Question: Could somebody try to implement given animation into WebGL shader example? It would be great for people learing WebGL like myself.

Source: <URL>
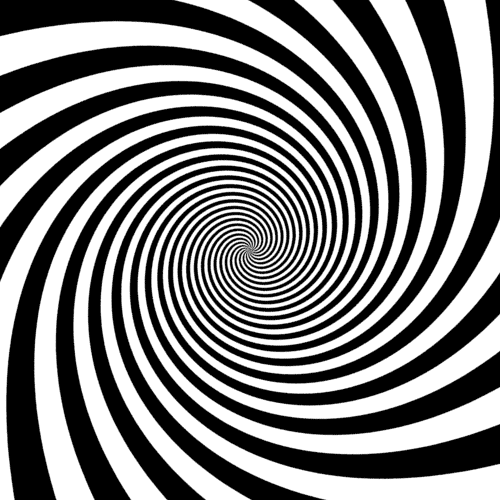
Answer: I've implemented your animation at <URL> and to apply the shader to the surface.
The actual shader code is as follows:
'''
uniform float time;
uniform vec2 resolution;
uniform vec2 aspect;
void main( void ) {
vec2 position = -aspect.xy + 2.0 * gl_FragCoord.xy / resolution.xy * aspect.xy;
float angle = 0.0 ;
float radius = length(position) ;
if (position.x != 0.0 && position.y != 0.0){
angle = degrees(atan(position.y,position.x)) ;
}
float amod = mod(angle+30.0*time-120.0*log(radius), 30.0) ;
if (amod<15.0){
gl_FragColor = vec4( 0.0, 0.0, 0.0, 1.0 );
} else{
gl_FragColor = vec4( 1.0, 1.0, 1.0, 1.0 );
}
}
'''
The spiral resizes with the browser window, but you could easily opt for a fixed size canvas instead.
Just for fun, here's the exact same implementation in a jsfiddle: <URL>